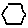
Label: hexagon